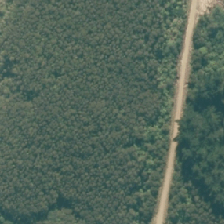
Land cover: manuka_kanuka